Question: I have been learning DirectX for a while now & I got to the point of drawing multiple objects to the screen from .obj files. My problem is that if I draw 2 objects, the 2nd draw will be on top of the 1st.
Example:
Obj1 = Cardboard box
Obj2 = Cube
'''
loadStuff_&_draw(Obj1);
loadStuff_&_draw(Obj2);
'''
That would draw the cube outside/front the box even if it is in/behind.
The only drawing things I know of are:
- - -
Here is a picture of a cube in a box. It shows that the cube is behind the box rather than inside. It also shows that the rim of the box clips behind the box. Not sure what happened.
I drew the cube, then drew the hollow box.

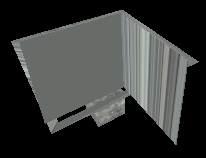
Answer: This is what the depth buffer (sometimes called the z-buffer) is for. When you write a pixel during the drawing of one object, it records the distance from the viewpoint for that pixel in the depth buffer. Then when you draw a second object that would also write to that pixel, it can compare the new object's depth value at that pixel with the buffered value (from previous objects) and only overwrites the pixel if the new value would be nearer than the old one. If the pixel gets drawn, then the depth value is updated to reflect the closer value.
Some links that might give you some ideas on how to implement this:
<URL>
<URL>
<URL>